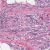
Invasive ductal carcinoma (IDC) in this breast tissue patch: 1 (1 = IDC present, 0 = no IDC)